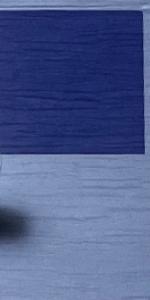
Label: Empty